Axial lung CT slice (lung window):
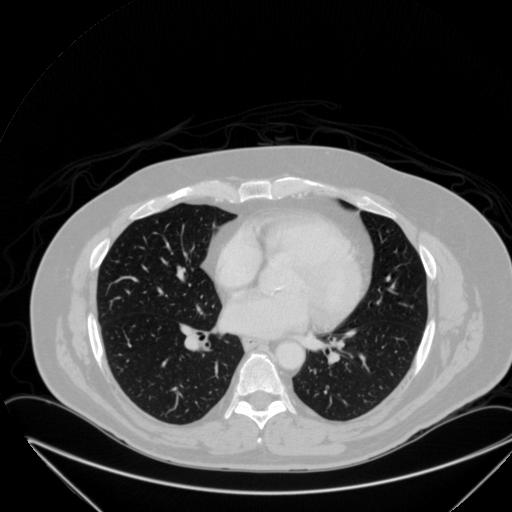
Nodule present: no